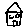
Label: house